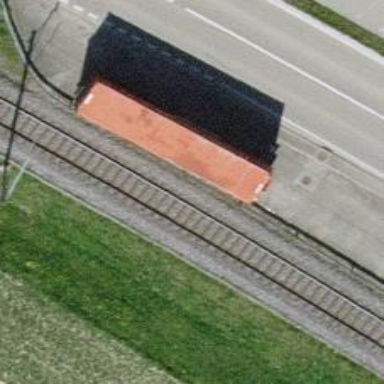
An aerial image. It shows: Single-track electrified railway with contact line.